Aerial crown-view tile of a tropical tree (Barro Colorado Island, Panama), acquired 20240611:
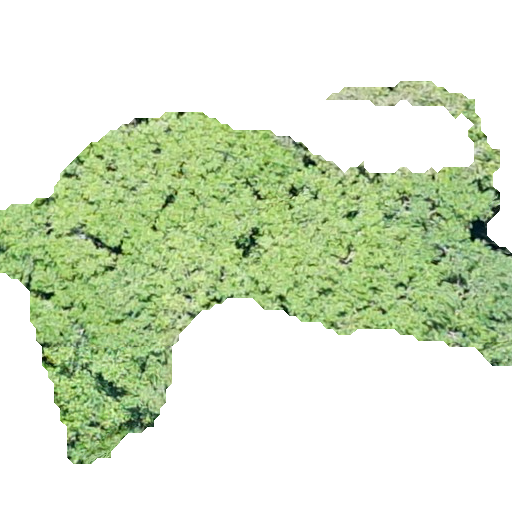
Species: Apeiba membranacea
GBIF accepted scientific name: Apeiba membranacea
Crown area: 167.57 m²